八年级 · 度量几何学
如图, 在 $\triangle A B C$ 中, 线段 $A B$ 的中垂线交 $A B$ 于点 $D$, 交 $A C$ 于点 $E, A C=14$,

$\triangle B C E$ 的周长是 24 , 求 $\mathrm{BC}$ 的长。

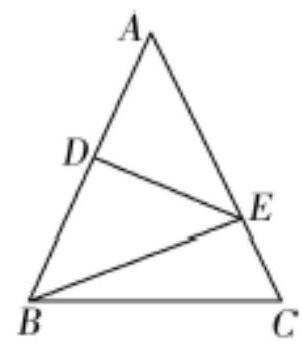
答案: 解: $\because \mathrm{DE}$ 是线段 $\mathrm{AB}$ 的中垂线

$\therefore \mathrm{AE}=\mathrm{BE}$

$\because \mathrm{AC}=14$

$\therefore \mathrm{BE}+\mathrm{CE}=\mathrm{AE}+\mathrm{CE}=\mathrm{AC}=14$

$\because \triangle B C E$ 的周长是 24 ,

即 $\mathrm{BC}+\mathrm{BE}+\mathrm{CE}=24$

$\therefore \mathrm{BC}=24-(\mathrm{BE}+\mathrm{CE})=10$